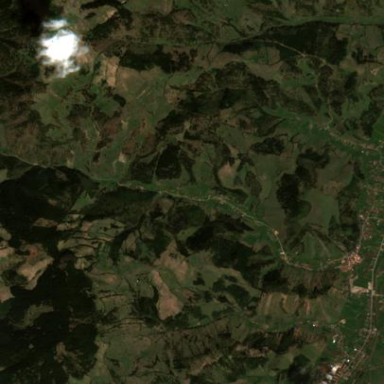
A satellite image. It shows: Coniferous forest area.